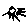
Label: sun